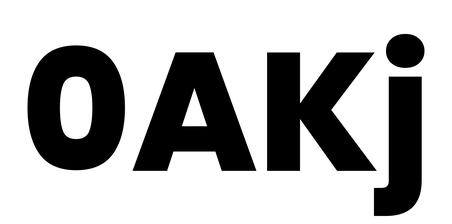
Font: Poppins-ExtraBold